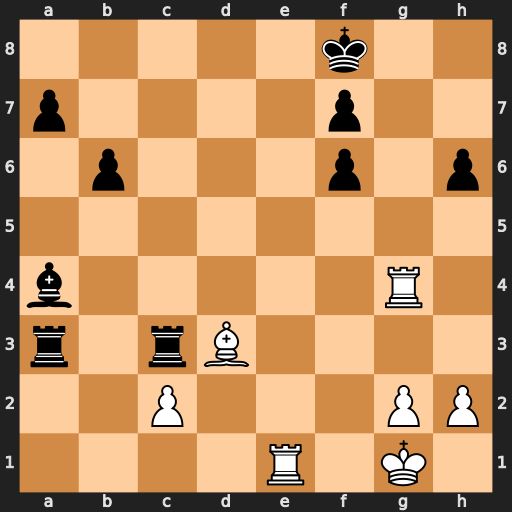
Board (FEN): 5k2/p4p2/1p3p1p/8/b5R1/r1rB4/2P3PP/4R1K1
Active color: w
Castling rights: -
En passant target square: -
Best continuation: Bh7 Re3 Rxe3 Rxe3 Rxa4